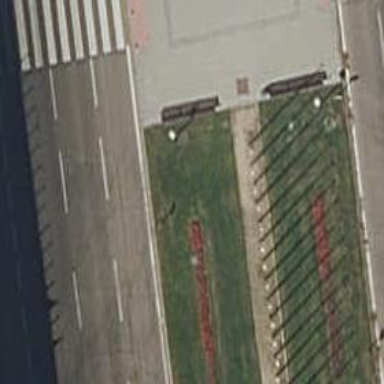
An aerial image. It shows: Flagpole which is man-made.